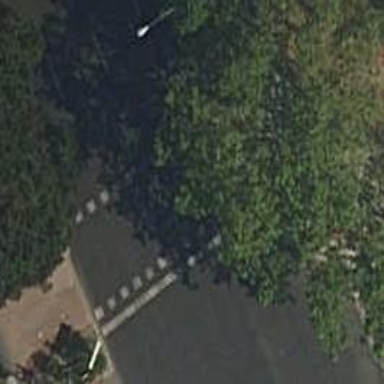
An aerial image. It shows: Zebra crossing with traffic signals. The crossing is marked by traffic lights.